Field crop: tomato
Growth stage: 1
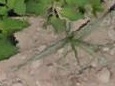
Species: cyperus